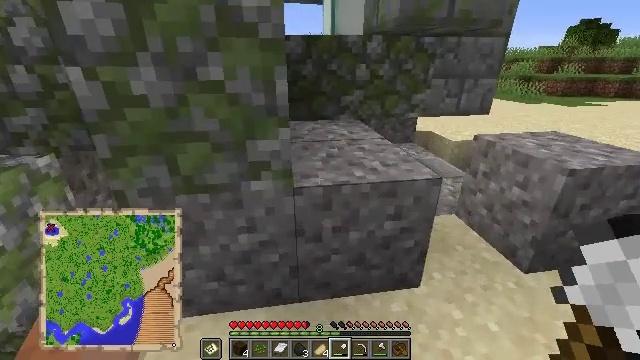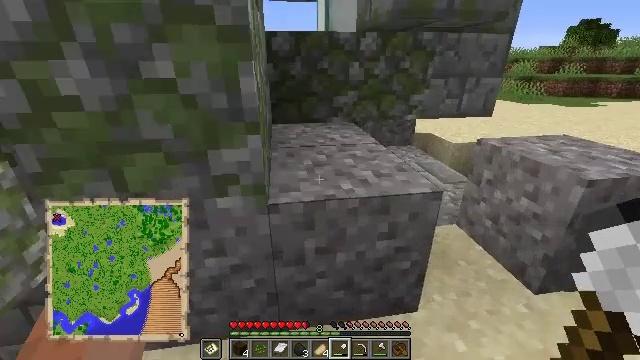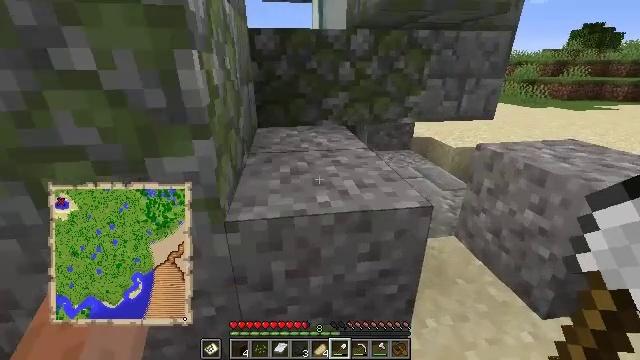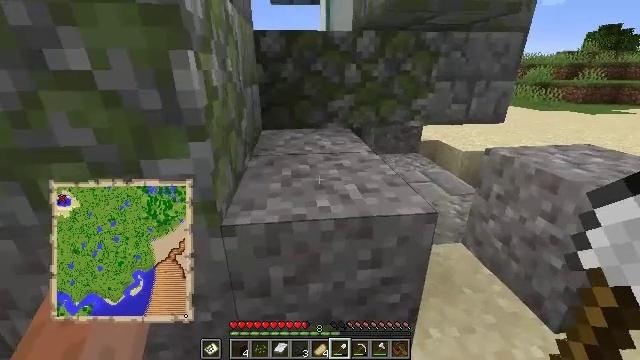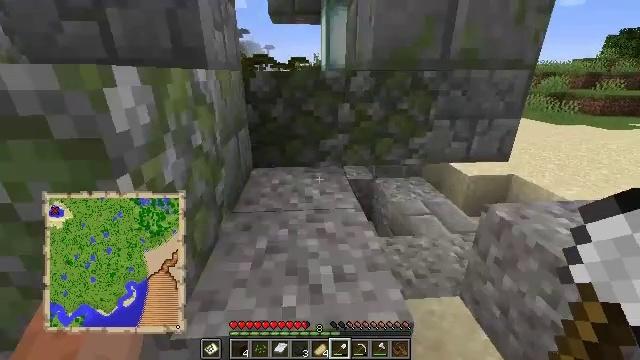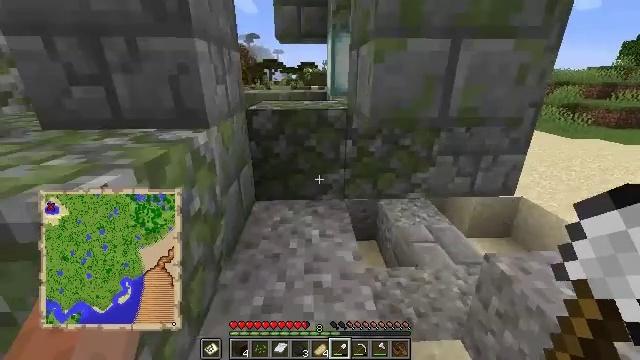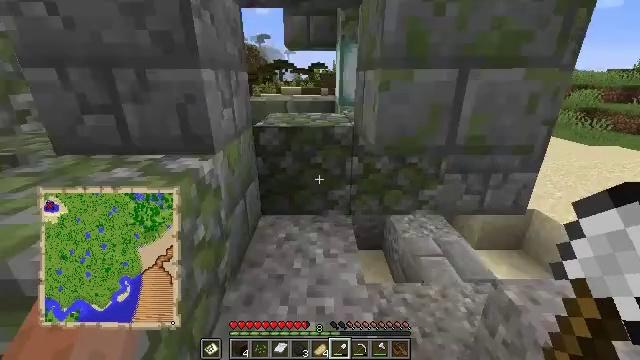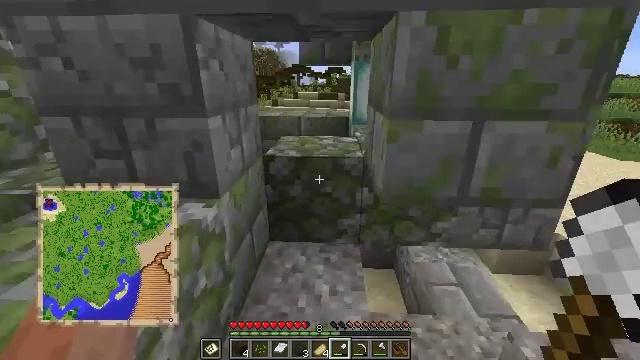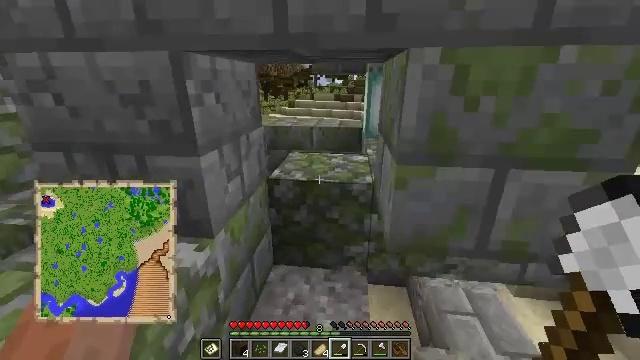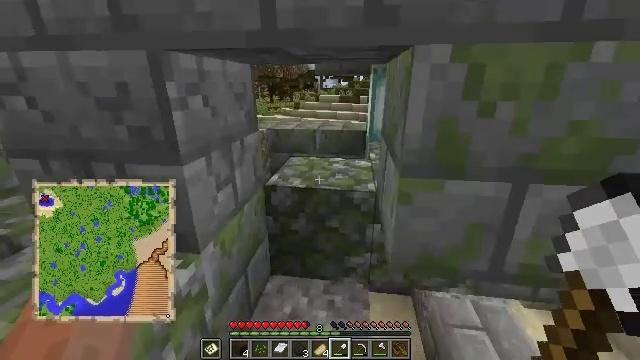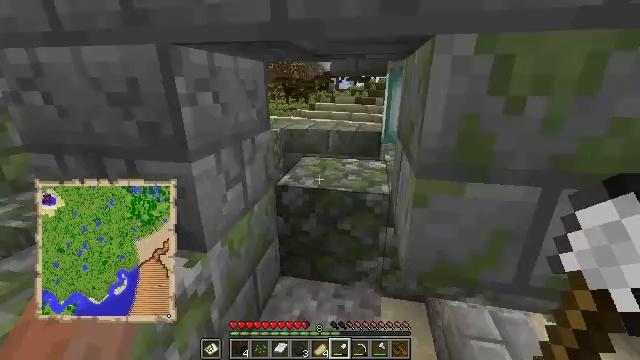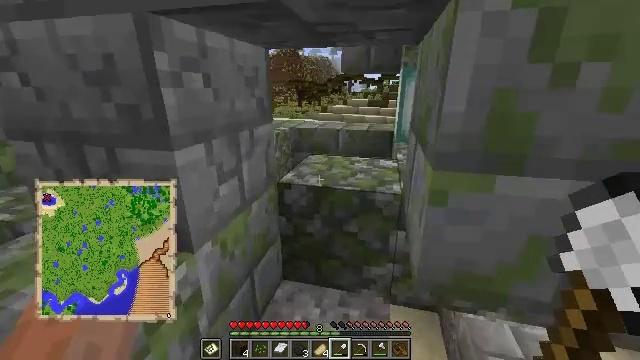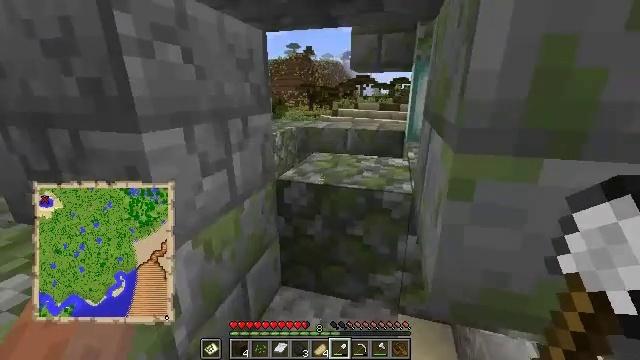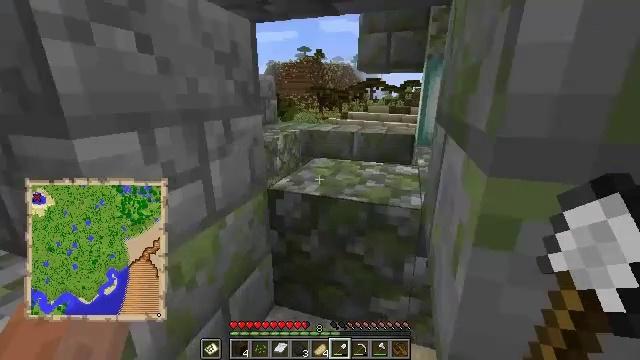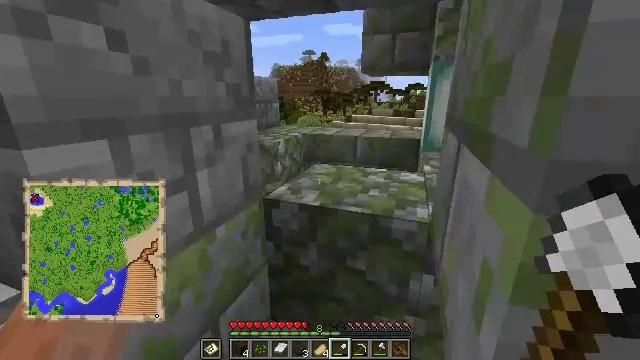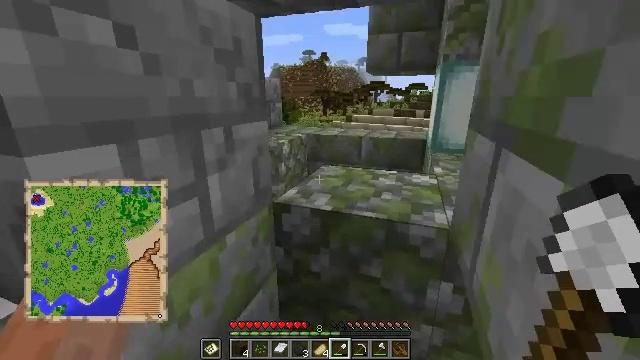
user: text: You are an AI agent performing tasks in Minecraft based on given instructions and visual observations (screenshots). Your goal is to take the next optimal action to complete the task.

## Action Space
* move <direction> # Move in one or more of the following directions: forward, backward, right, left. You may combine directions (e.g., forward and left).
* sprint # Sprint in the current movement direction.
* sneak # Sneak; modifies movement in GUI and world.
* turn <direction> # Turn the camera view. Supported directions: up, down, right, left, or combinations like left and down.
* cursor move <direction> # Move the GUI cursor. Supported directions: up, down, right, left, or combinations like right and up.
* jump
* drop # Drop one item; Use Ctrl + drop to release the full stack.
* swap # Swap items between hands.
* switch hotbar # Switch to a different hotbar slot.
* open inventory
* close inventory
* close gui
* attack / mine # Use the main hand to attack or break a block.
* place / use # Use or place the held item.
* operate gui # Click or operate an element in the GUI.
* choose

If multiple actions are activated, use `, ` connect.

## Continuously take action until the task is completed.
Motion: motion action
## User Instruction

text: Extract mossy cobblestone using a pickaxe.
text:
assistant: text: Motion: move forward and move right
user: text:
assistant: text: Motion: move forward and move right
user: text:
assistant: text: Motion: move forward and move right, turn left
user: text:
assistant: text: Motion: move forward, turn left, jump
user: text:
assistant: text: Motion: move forward, turn left, jump
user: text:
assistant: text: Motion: move forward, turn left, jump
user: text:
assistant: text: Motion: move forward, turn left, jump
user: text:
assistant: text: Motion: move forward, turn left, jump
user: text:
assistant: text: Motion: move forward, turn left
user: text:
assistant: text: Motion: move forward, turn left
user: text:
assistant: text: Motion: move forward, turn left
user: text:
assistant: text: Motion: move forward, turn left
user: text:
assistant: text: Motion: move forward, turn left
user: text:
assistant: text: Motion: move forward
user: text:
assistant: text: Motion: move forward
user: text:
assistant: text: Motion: move forward
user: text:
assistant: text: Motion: move forward
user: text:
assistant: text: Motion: move forward
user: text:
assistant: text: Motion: move forward
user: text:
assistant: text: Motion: move forward, turn left
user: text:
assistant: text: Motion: move forward
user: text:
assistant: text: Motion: move forward, turn down
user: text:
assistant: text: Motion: turn right and down
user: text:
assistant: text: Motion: turn right and down
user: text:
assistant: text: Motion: no_op
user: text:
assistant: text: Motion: no_op
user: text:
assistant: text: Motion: no_op
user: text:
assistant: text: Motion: no_op
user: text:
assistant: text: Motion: no_op
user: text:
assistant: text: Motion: no_op